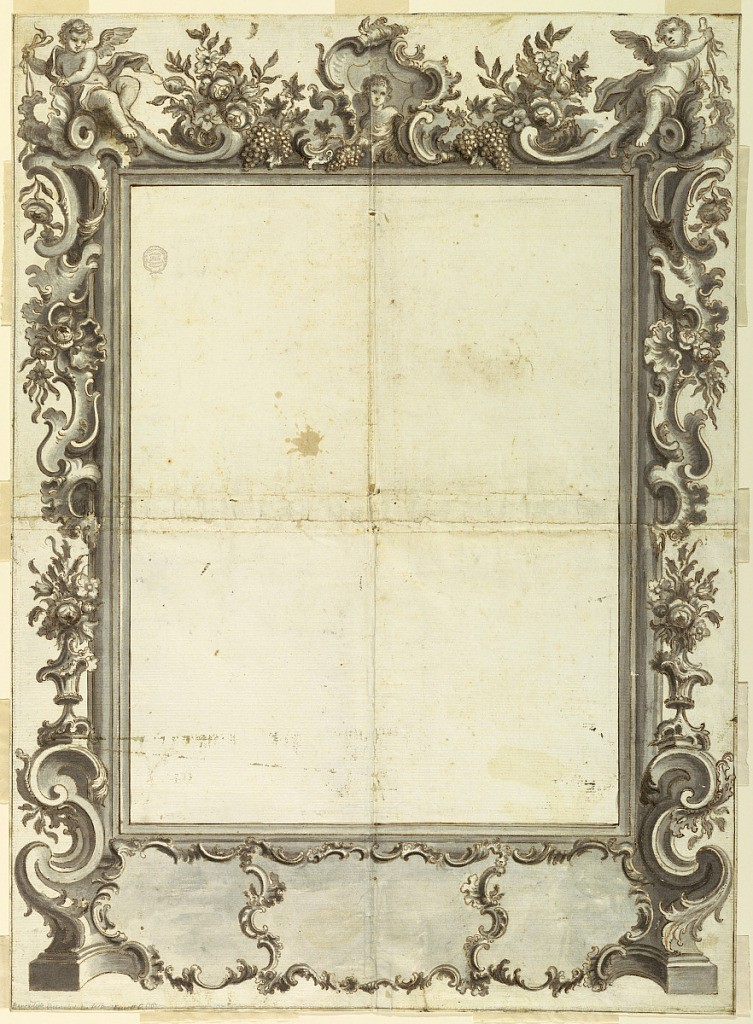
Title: Design for a Frame
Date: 1750–1775
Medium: Pen and ink, brush and watercolor on paper
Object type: Drawing
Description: Design for a frame to be executed in silver. Asymmetrical decoration with C- and S- scrolls, vase forms, flowers and putti.